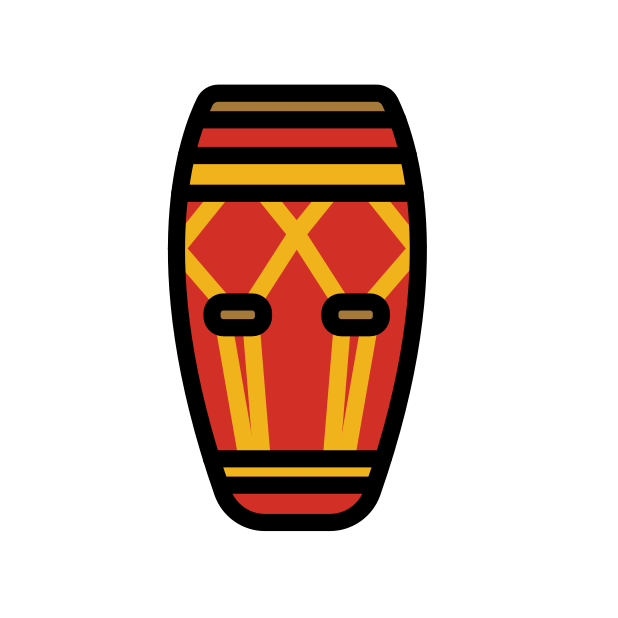
Emoji: 🪘
Name: long drum
Unicode: 0x1fa98